Chest X-ray:
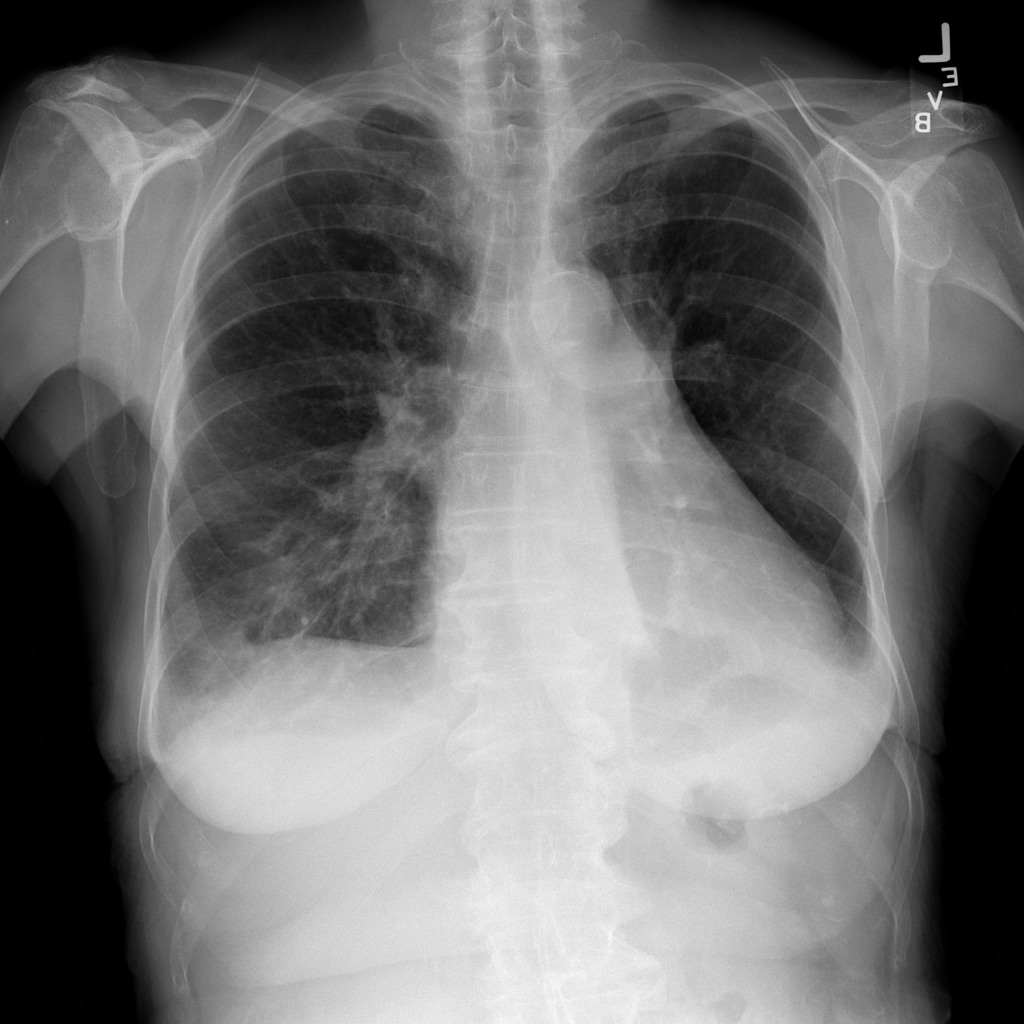
Findings: Effusion, Consolidation, Cardiomegaly
No abnormal finding: no